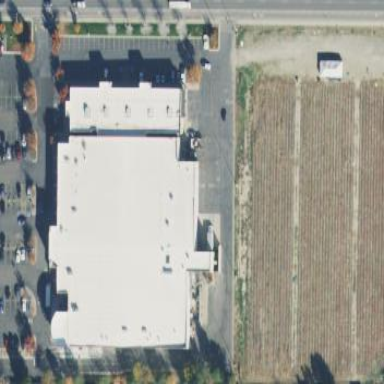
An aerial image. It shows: Supermarket building.